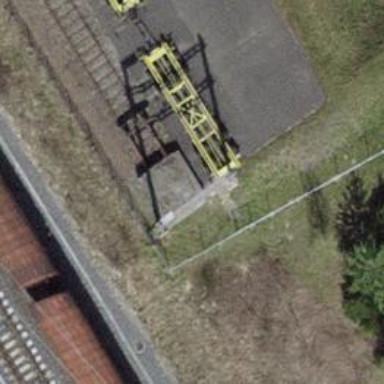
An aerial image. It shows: Railway buffer stop.